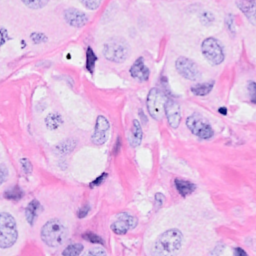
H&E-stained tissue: Breast